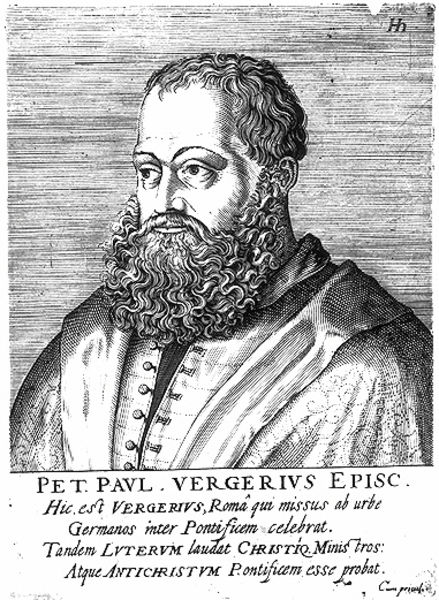
Titel: Bildnis des Petr. Paul. Vergerius
Künstler: Hendrik (d.Ä.) Hondius
Institution: (Seriendruck)
Schlagwörter: kopf, körper, mann, umhang, weiß, frisur, grau, haar, hintergrund, mund, nase, ohr, profil, schwarz, skizze, stirn, vordergrund, zeichnung, blick, muster, ornament, alt, bart, jacke, schnurrbart, augen, falten, gesicht, kleidung, kragen, rahmen, vollbart, bild, bildnis, herr, portrait, porträt, kirche, auge, geistlicher, gewand, haare, kutte, mantel, stoff, blatt, augenbrauen, kinn, knopf, lippen, locken, ohren, ranken, schrift, wangen, schwer, grafik, graphik, bischof, papst, ernst, inschrift, knopfloch, streng, brauen, knöpfe, knopfleiste, striche, foto, name, kreuz, religion, linie, paul, druck, schwarzweiss, schraffur, radierung, schrafur, stich, lockig, text, zeitung, buchstaben, beschriftung, schraffiert, initialien, halbprofil, mittelalter, kupferstich, petrus, beschreibung, gesund, porttrait, riss, latein, lateinisch, peter, reformation, apostel, peter paul, dich, paulus, lnien, gekleidet, christo, gekräuselt, antichrist, breif, 15. jahrhundert, bruno, öatein, kleidnug, vergerius, fünfzehntes jahrhundert, potifikat, pet